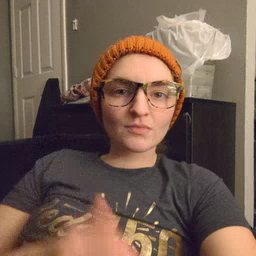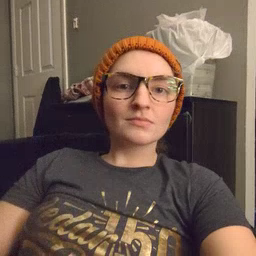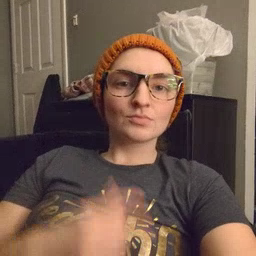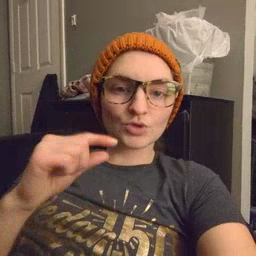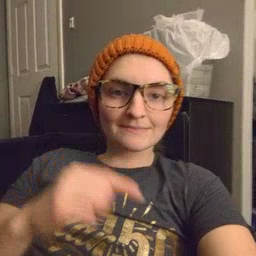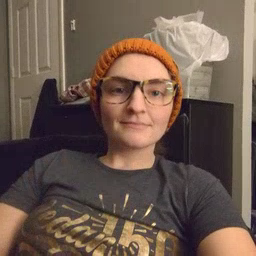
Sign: green